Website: bh-photo
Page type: order-tracking
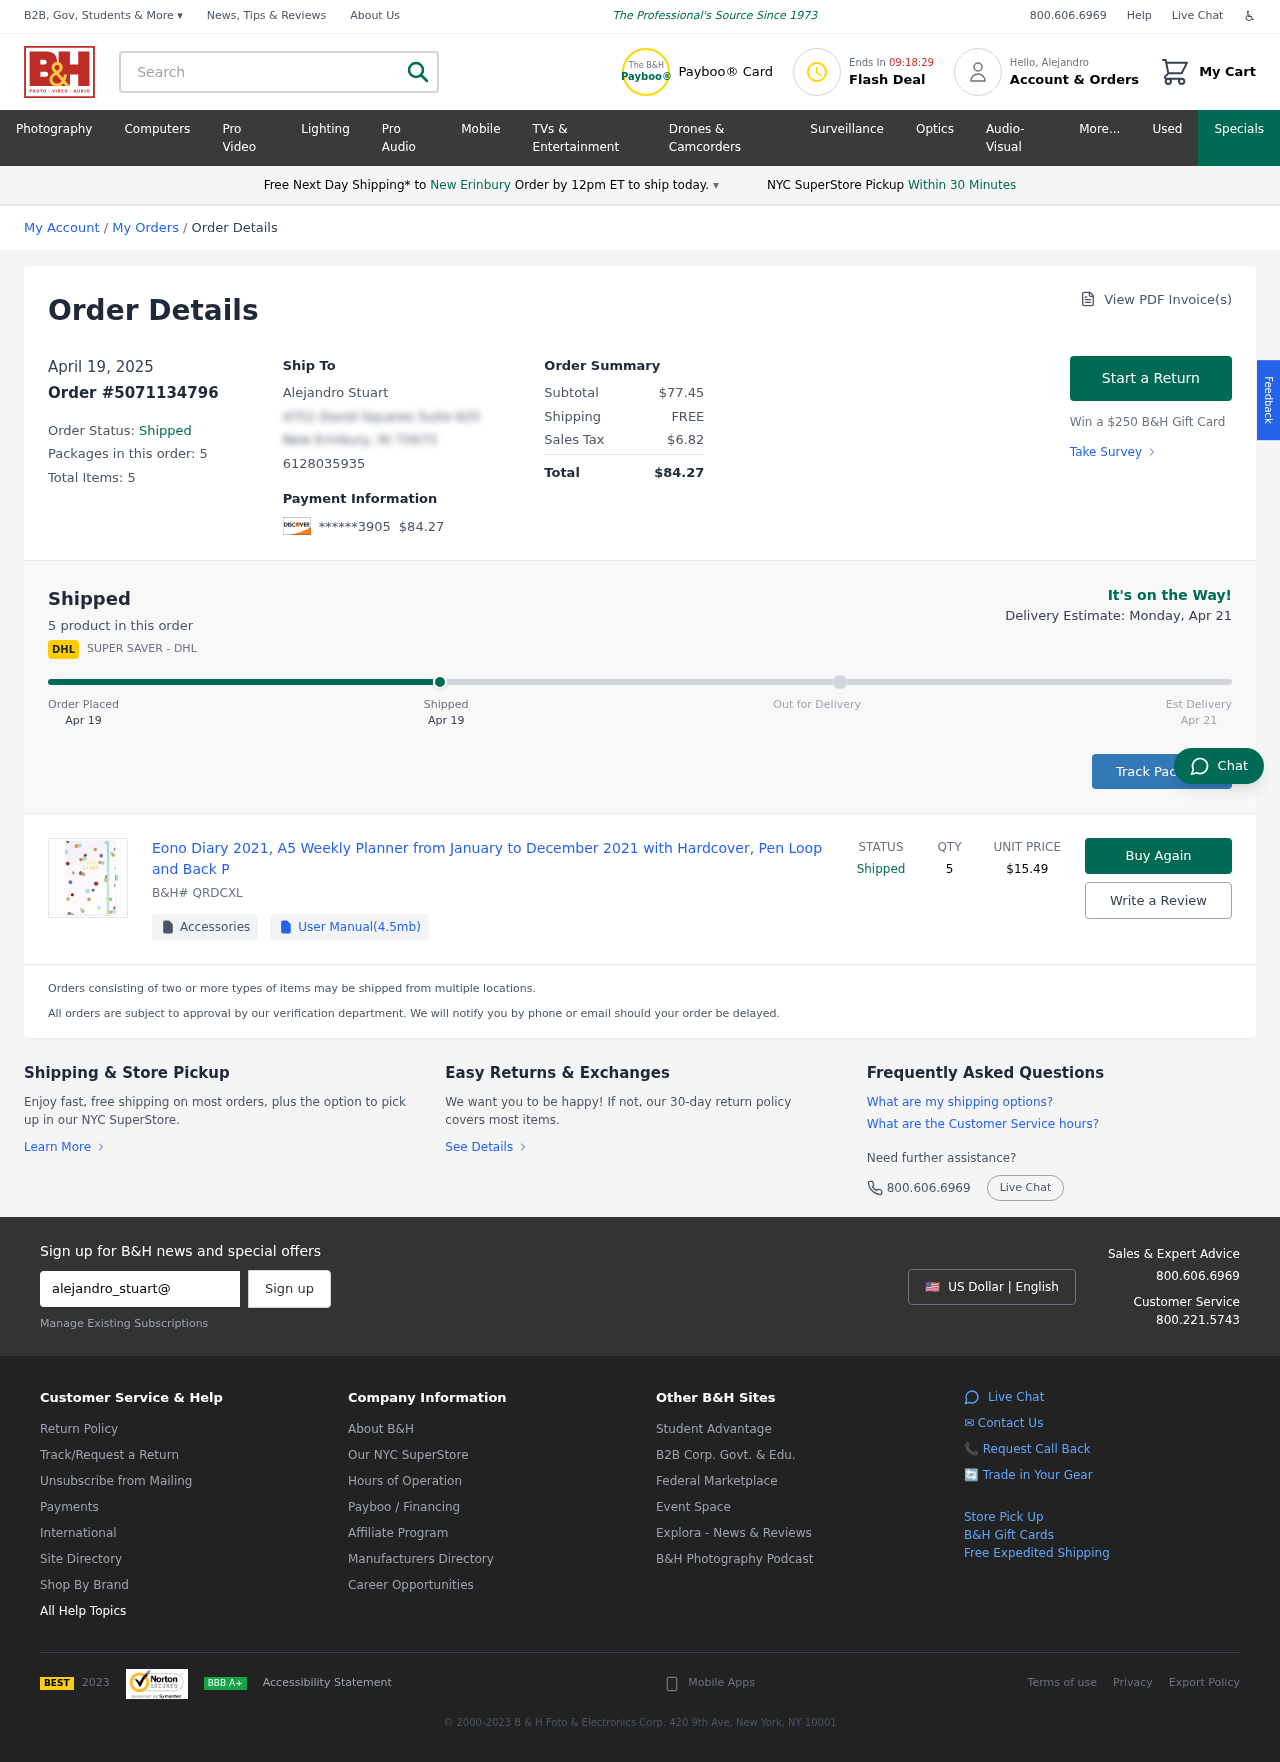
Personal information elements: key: PII_CARD_LAST4
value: ******3905
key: PII_CITY
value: New Erinbury
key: PII_EMAIL
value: alejandro_stuart@gmail.com
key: PII_FIRSTNAME
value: Alejandro
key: PII_FULLNAME
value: Alejandro Stuart
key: PII_PHONE
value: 6128035935
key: PII_STREET
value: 4751 David Squares Suite 625
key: PII_CITY_STATE_ZIP
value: New Erinbury, RI 75673
Product elements: key: PRODUCT1_NAME
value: Eono Diary 2021, A5 Weekly Planner from January to December 2021 with Hardcover, Pen Loop and Back P
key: PRODUCT1_PRICE
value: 15.49
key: PRODUCT1_QUANTITY
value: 5
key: PRODUCT1_SKU
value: QRDCXL
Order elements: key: ORDER_DATE
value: Apr 19
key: ORDER_DATE
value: April 19, 2025
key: ORDER_ID
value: Order #5071134796
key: ORDER_NUM_PACKAGES
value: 5
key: ORDER_NUM_ITEMS
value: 5
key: ORDER_NUM_ITEMS
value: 5 product
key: ORDER_TOTAL
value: $84.27
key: ORDER_SUBTOTAL
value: $77.45
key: ORDER_SHIPPING_COST
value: FREE
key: ORDER_TAX
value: $6.82
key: ORDER_DELIVERY_DATE
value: Apr 21
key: ORDER_DELIVERY_DATE
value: Delivery Estimate: Monday, Apr 21
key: ORDER_SHIPPING_DATE
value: Apr 19
Search elements: key: HEADER_SEARCH
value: Search